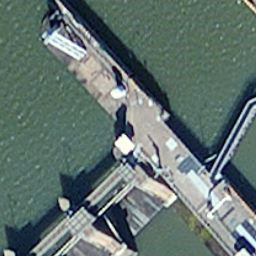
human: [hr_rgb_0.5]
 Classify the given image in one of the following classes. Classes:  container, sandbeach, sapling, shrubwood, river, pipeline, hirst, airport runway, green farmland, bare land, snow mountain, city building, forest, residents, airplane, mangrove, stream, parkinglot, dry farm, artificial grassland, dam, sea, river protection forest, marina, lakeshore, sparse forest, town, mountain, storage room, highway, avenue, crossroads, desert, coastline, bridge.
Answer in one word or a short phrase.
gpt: dam